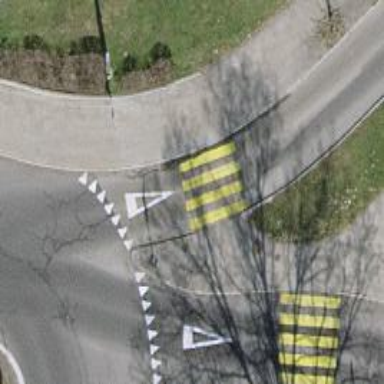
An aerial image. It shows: Marked road crossing.